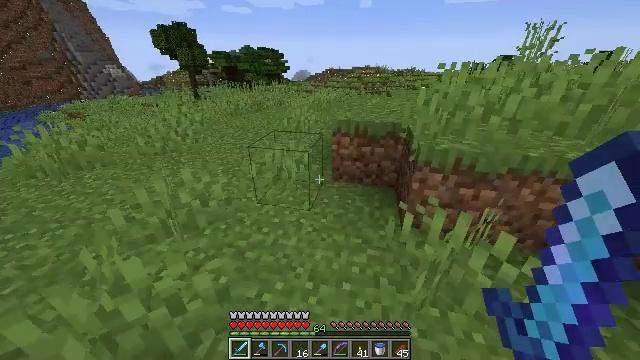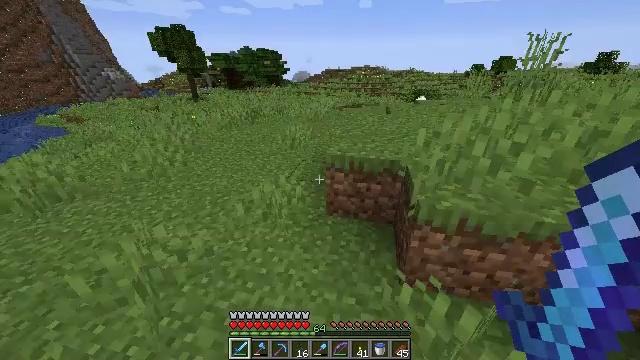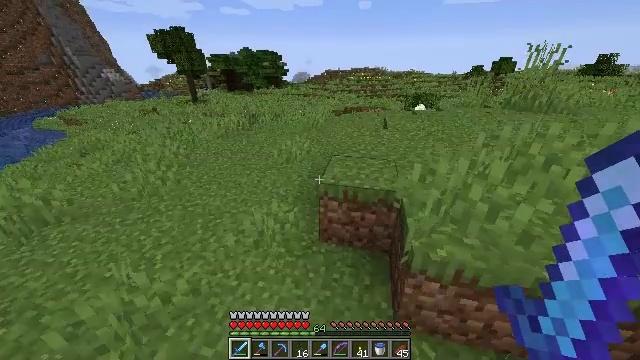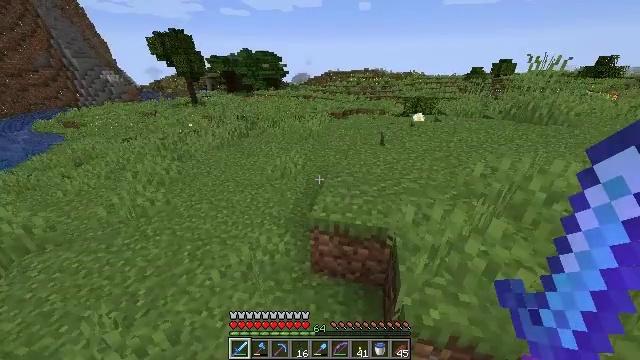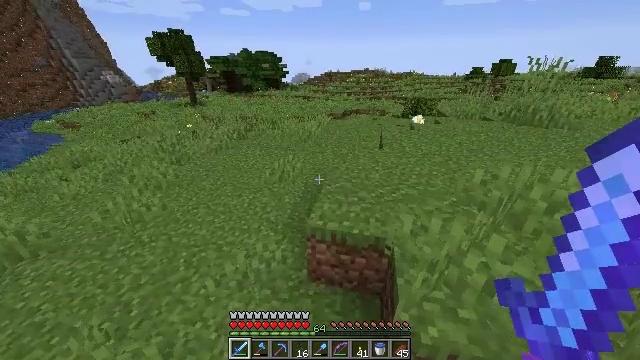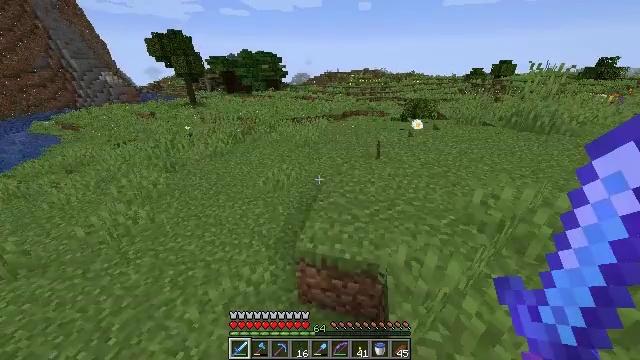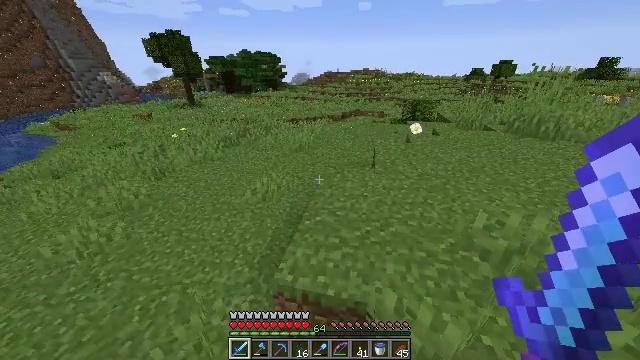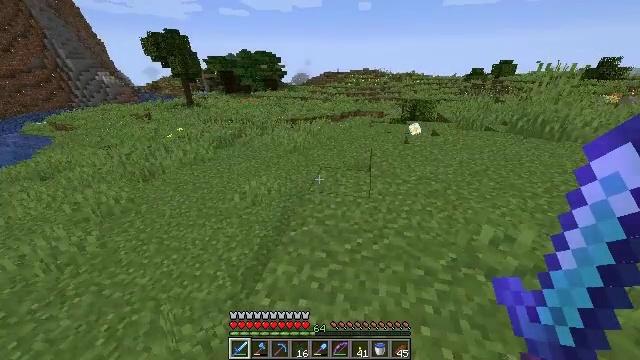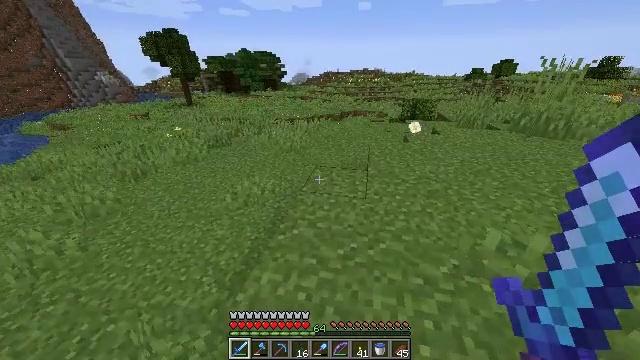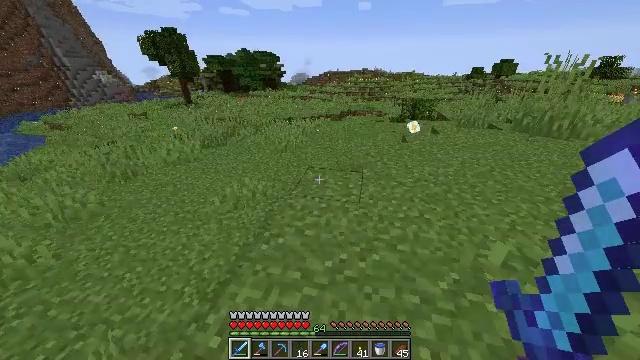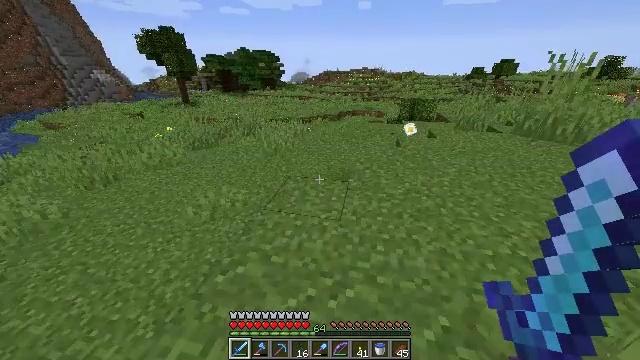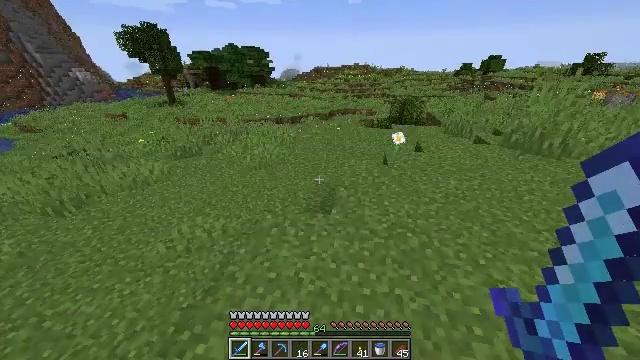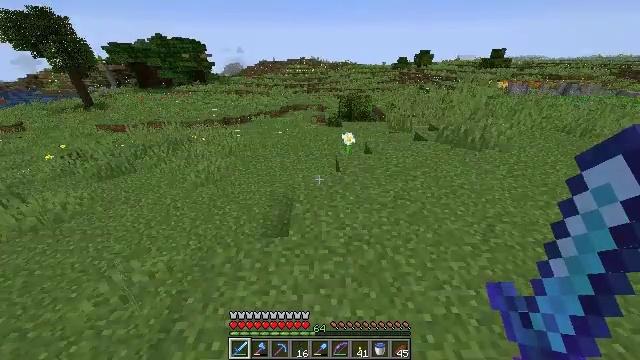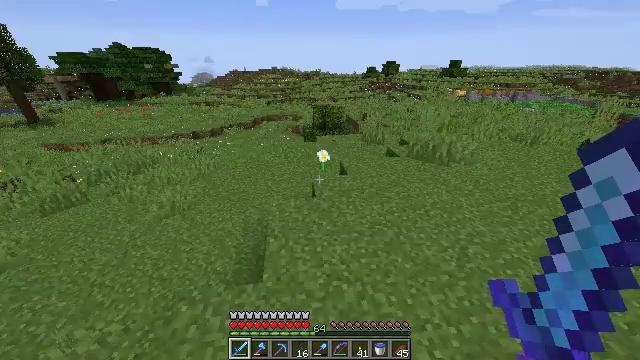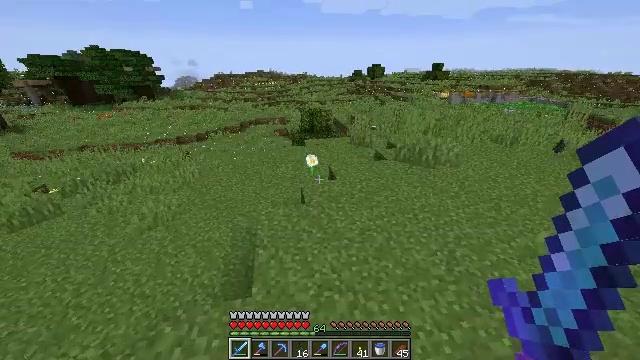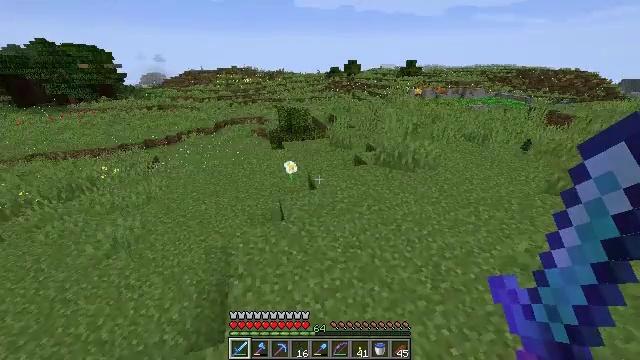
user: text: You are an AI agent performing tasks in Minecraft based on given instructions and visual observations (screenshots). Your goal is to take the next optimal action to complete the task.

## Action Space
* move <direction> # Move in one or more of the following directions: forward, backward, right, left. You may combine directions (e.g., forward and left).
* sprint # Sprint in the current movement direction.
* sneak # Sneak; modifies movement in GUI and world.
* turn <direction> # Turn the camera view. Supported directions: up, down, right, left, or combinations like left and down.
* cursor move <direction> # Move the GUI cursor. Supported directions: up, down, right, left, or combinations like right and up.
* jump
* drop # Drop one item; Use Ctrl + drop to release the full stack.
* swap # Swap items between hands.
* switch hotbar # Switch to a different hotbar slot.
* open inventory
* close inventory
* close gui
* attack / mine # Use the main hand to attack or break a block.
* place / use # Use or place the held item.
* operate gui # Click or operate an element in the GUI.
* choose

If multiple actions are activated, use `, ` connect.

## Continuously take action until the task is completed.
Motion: motion action
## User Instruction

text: Mine a melon block.
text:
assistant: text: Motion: move forward and move right, sprint, jump
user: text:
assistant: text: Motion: move forward and move right, sprint, jump
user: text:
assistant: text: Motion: move forward and move right, sprint, jump
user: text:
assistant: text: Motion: move forward and move right, sprint, jump
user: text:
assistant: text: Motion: move forward and move right, sprint, jump
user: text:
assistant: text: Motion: move forward and move right, sprint, jump
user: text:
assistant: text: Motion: move forward and move right, sprint, jump
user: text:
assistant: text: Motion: move forward and move right, sprint, jump
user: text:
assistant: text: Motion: move forward and move right, sprint, jump
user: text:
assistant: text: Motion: move forward and move right, sprint, jump
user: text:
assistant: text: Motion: move forward and move right, sprint, turn right, jump
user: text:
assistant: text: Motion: move forward and move right, sprint, turn right and down, jump
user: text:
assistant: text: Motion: move forward and move right, sprint, turn right and up, jump
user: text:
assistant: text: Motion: move forward and move right, sprint, turn right, jump
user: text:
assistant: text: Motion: move forward, sprint, turn right, jump
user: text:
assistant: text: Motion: move forward, sprint, turn right and down, jump
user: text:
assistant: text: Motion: move forward, sprint, turn right and down, jump
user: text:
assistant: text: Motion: move forward, sprint, jump
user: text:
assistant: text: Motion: move forward, sprint, jump
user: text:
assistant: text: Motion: move forward, sprint, jump
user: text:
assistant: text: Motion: move forward, sprint, jump
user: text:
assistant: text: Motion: move forward, sprint, jump
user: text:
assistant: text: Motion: move forward, sprint, turn right, jump
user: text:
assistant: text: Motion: move forward, sprint, jump
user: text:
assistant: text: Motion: move forward, sprint, jump
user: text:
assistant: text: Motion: move forward and move right, sprint, jump
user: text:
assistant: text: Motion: move forward and move right, sprint, jump
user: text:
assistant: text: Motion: move forward and move right, sprint, turn right, jump
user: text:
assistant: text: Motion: move forward and move right, sprint, turn right, jump
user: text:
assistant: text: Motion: move forward and move right, sprint, turn right and down, jump